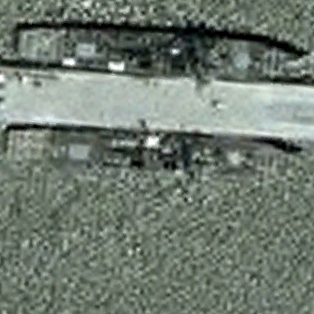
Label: destroyer